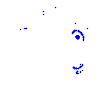
Particle: pion